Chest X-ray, PA view. Patient: 76 years old, sex M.
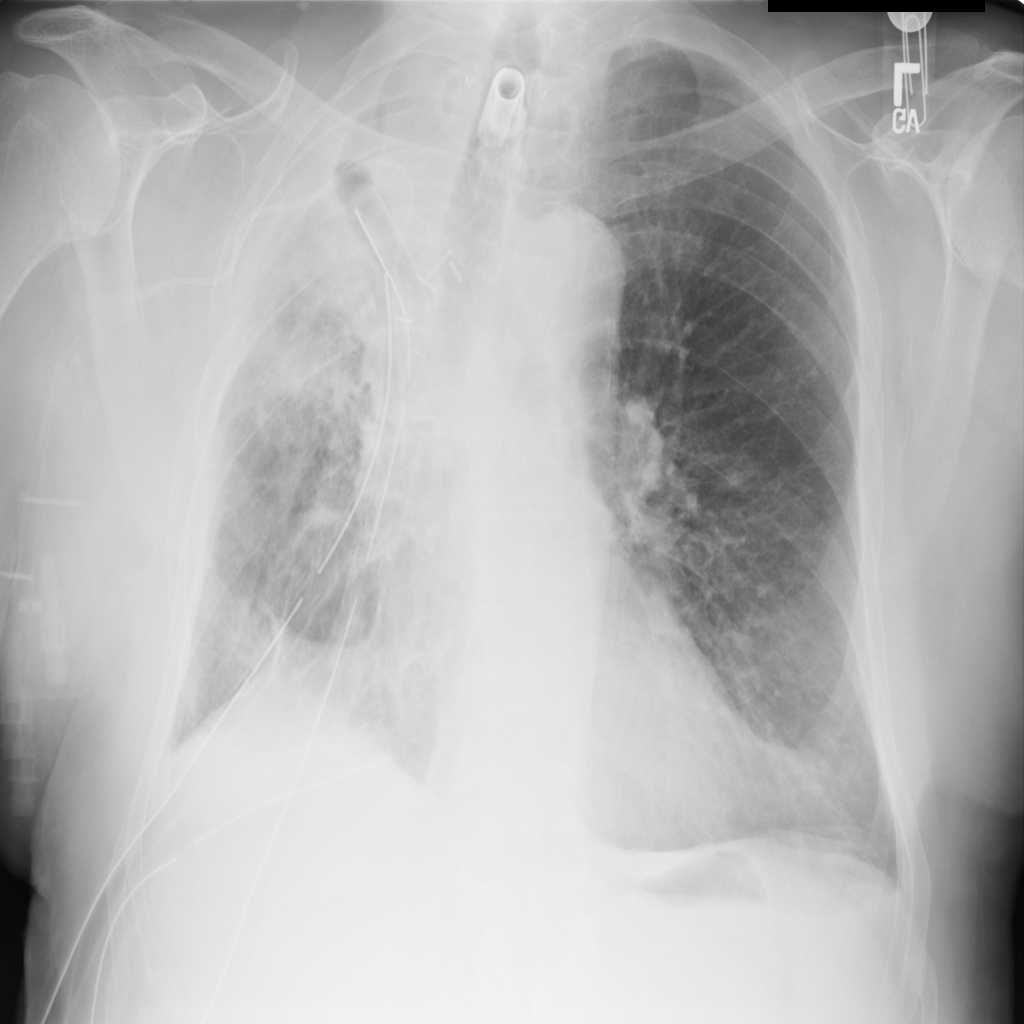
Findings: No Finding